Question: This is for school, but not homework. I'm trying to understand how RDT is implemented and i was able to find another school that had a simulator already created, but just have to fill in the sender and receiver. Anyway, I can't get it work properly. There is some Pseudo code and an FSM diagram for both the sender and receiver. I believe the sender is correct, but I'm not too sure about the receiver. I've never dealt with finite state machine diagrams before, so I'm still trying to figure that out too.
I'll list the receiver to make sure that's right and post more code if need be.

# Global Variables:
'''
astate =0 // can be 0-3, corresponds to state diagram for a/sender (3.15)
astored_pkt // saved in case we need to retransmit - for a/sender
bstate = 0 // can be 0-1,state diagram for b (3.14)
bOnceThru = 0 // A flag to track if this is the first time through the receiver
bstored_pkt // saved in case we need to retransmit - for b/sender
'''
# Pseudo Code:
'''
bInput
if pkt is corrupt
if bOnceThru==1
send bstored_pkt
else
do nothing
else
if (seqno==0 && bstate==0) || (seqno==1 && bstate==1)
deliver data to layer 5
Print "B: got packet #"
create bstored_pkt
sendpkt(bstored_pkt)
Print "B: sending ACK #"
incr bstate mod 2
bOnceThru=1
else
if bstate==1 || bOnceThru==1
send bstored_pkt
Print "B: sending ACK #"
'''
# Java Code:
'''
protected void bInput(Packet packet){
if(!isPktCorrupt(packet)){
if(bOnceThru == 1){
toLayer3(1,bstored_pkt);
}else{
return;
}
}else{
if((packet.getSeqnum() == 0 && bstate == 0) ||
(packet.getSeqnum() == 1 && bstate == 1)){
toLayer5(packet.getPayload());
System.out.println("B: got packet #");
bstored_pkt = new Packet(packet);
toLayer3(1,bstored_pkt);
System.out.println("B: send ACK " + packet.getAcknum());
bstate = (bstate + 1) % 2;
if(packet.getSeqnum() == 0) bOnceThru = 1;
}else{
if(bstate == 1 || bOnceThru == 1){
toLayer3(1,bstored_pkt);
System.out.println("B: sending ACK " + packet.getAcknum());
}
}
}
}
'''
toLayer3 and toLayer5 are methods implemented already, nothing i need to worry about. Also, isPktCorrupt is a method to verify the check sum of the current packet with what it has stored.
Does this seem correct? Is the pseudo code even correct? It runs ok for the first packet and then the second packet just keeps trying to resend. I can't see why though. If i need to, i'll post the Sender as well. Thanks!
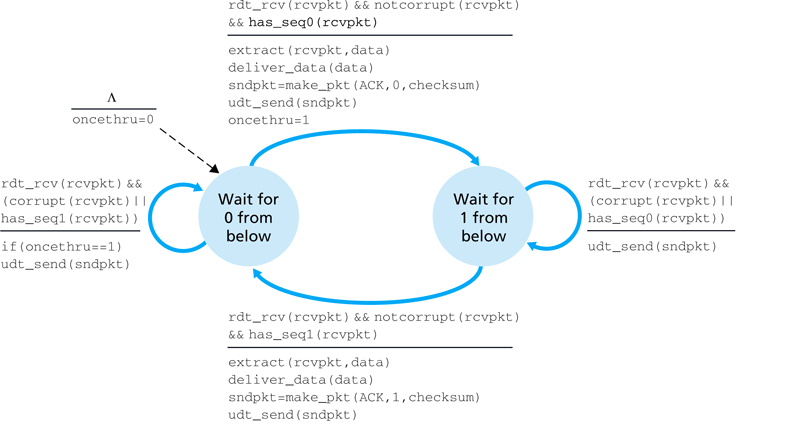
Answer: This code is correct. I did find some errors in my sender (minor), but it threw it completely off. I had to change one thing in the receiver code though, and that was the increment of bstate. So, in case anyone is wondering or has a similar question, this code does correlate to the FSM and it does work.